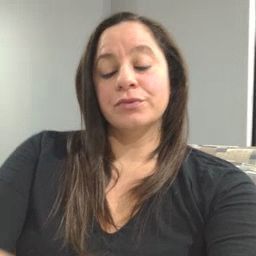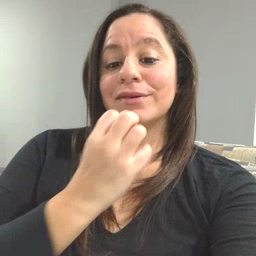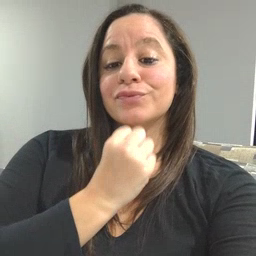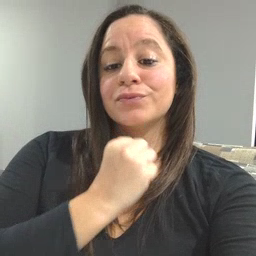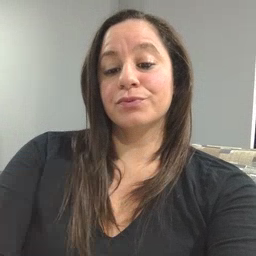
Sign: underwear